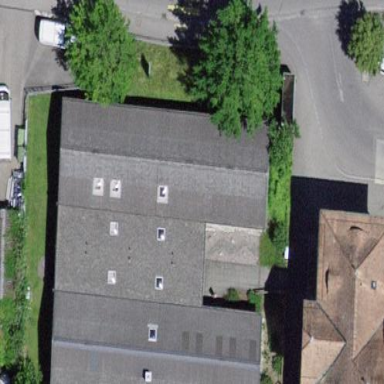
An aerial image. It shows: School building.